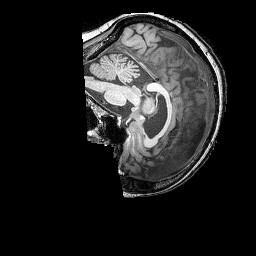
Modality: T1w
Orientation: sagittal
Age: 68
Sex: female
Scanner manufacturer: siemens
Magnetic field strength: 3 T
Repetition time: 2.25 s
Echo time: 0.00415 s